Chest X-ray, PA view. Patient: 41 years old, sex M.
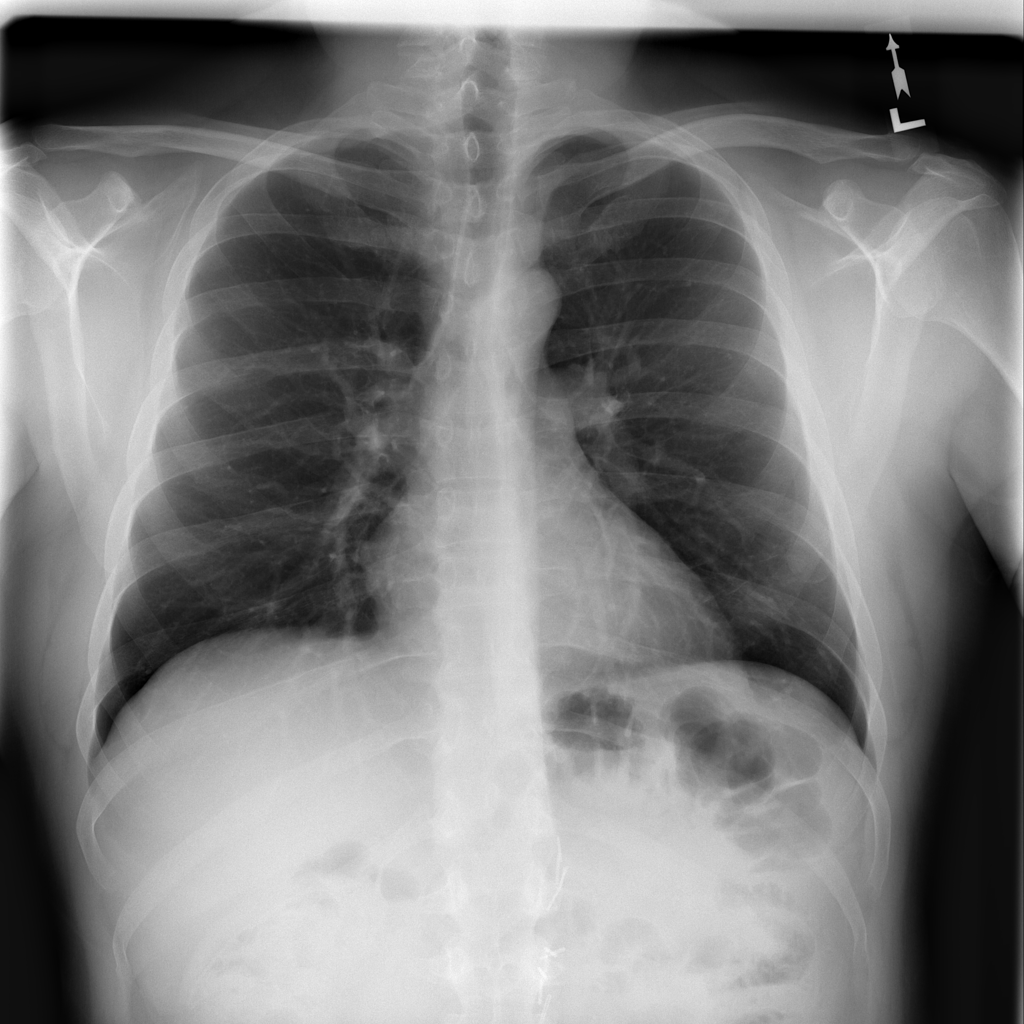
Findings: Infiltration